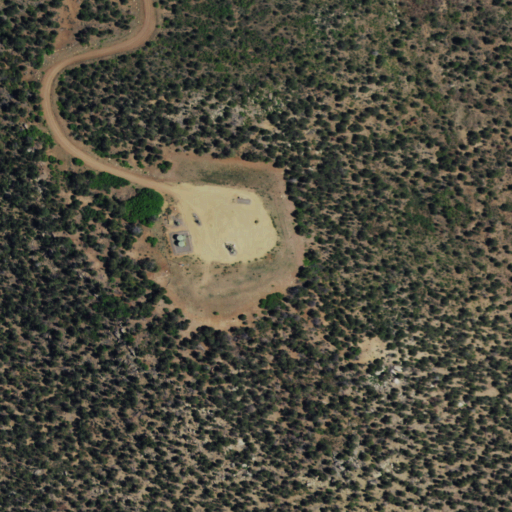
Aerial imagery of cape in New Mexico named Eul Point containing shrub, evergreen forest, open development, and low intensity development